Question: I want to use unicode text in my site. I have nvarchar(max) data type in database to store the data. When I save unicode text into database, it works fine. However when i try to perform some sql operation the unicode text is changed to "?????"
Eg, the query below
'''
declare @unicodetext nvarchar(250)
set @unicodetext='bnd'
select @unicodetext
'''
results

What is the solution for this?
Thanks
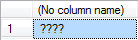
Answer: Try
'''
declare @unicodetext nvarchar(250)
set @unicodetext = N'bnd'
select @unicodetext
'''
Maybe you noticed that SQL Server uses 'N' to any quoted string input when generating DDL scripts for you.